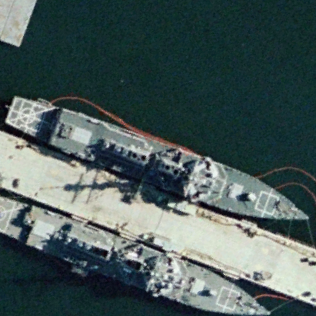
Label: destroyer